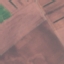
Land use / land cover class: AnnualCrop